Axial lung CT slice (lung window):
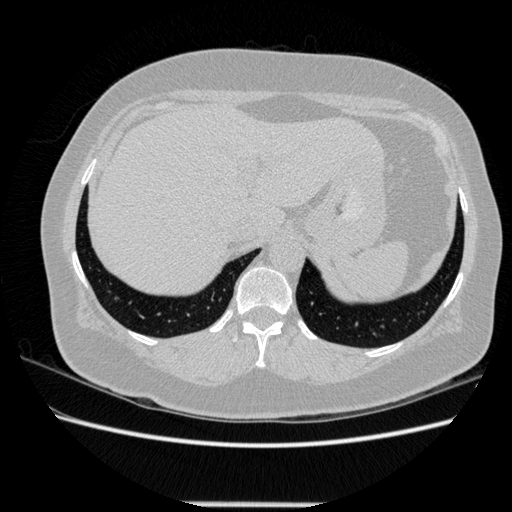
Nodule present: no